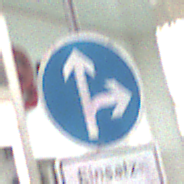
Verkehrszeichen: VorgeschriebeneFahrtrichtungGeradeausOderRechts
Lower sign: BesondereFahrzeugeUndTransportgueter3
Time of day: Midday
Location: Outdoor (Urban)
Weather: Overcast
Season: NotSpecified
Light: Natural